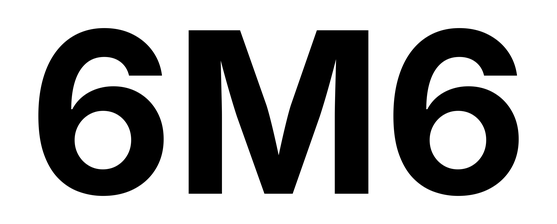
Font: Inter_Bold